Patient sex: M
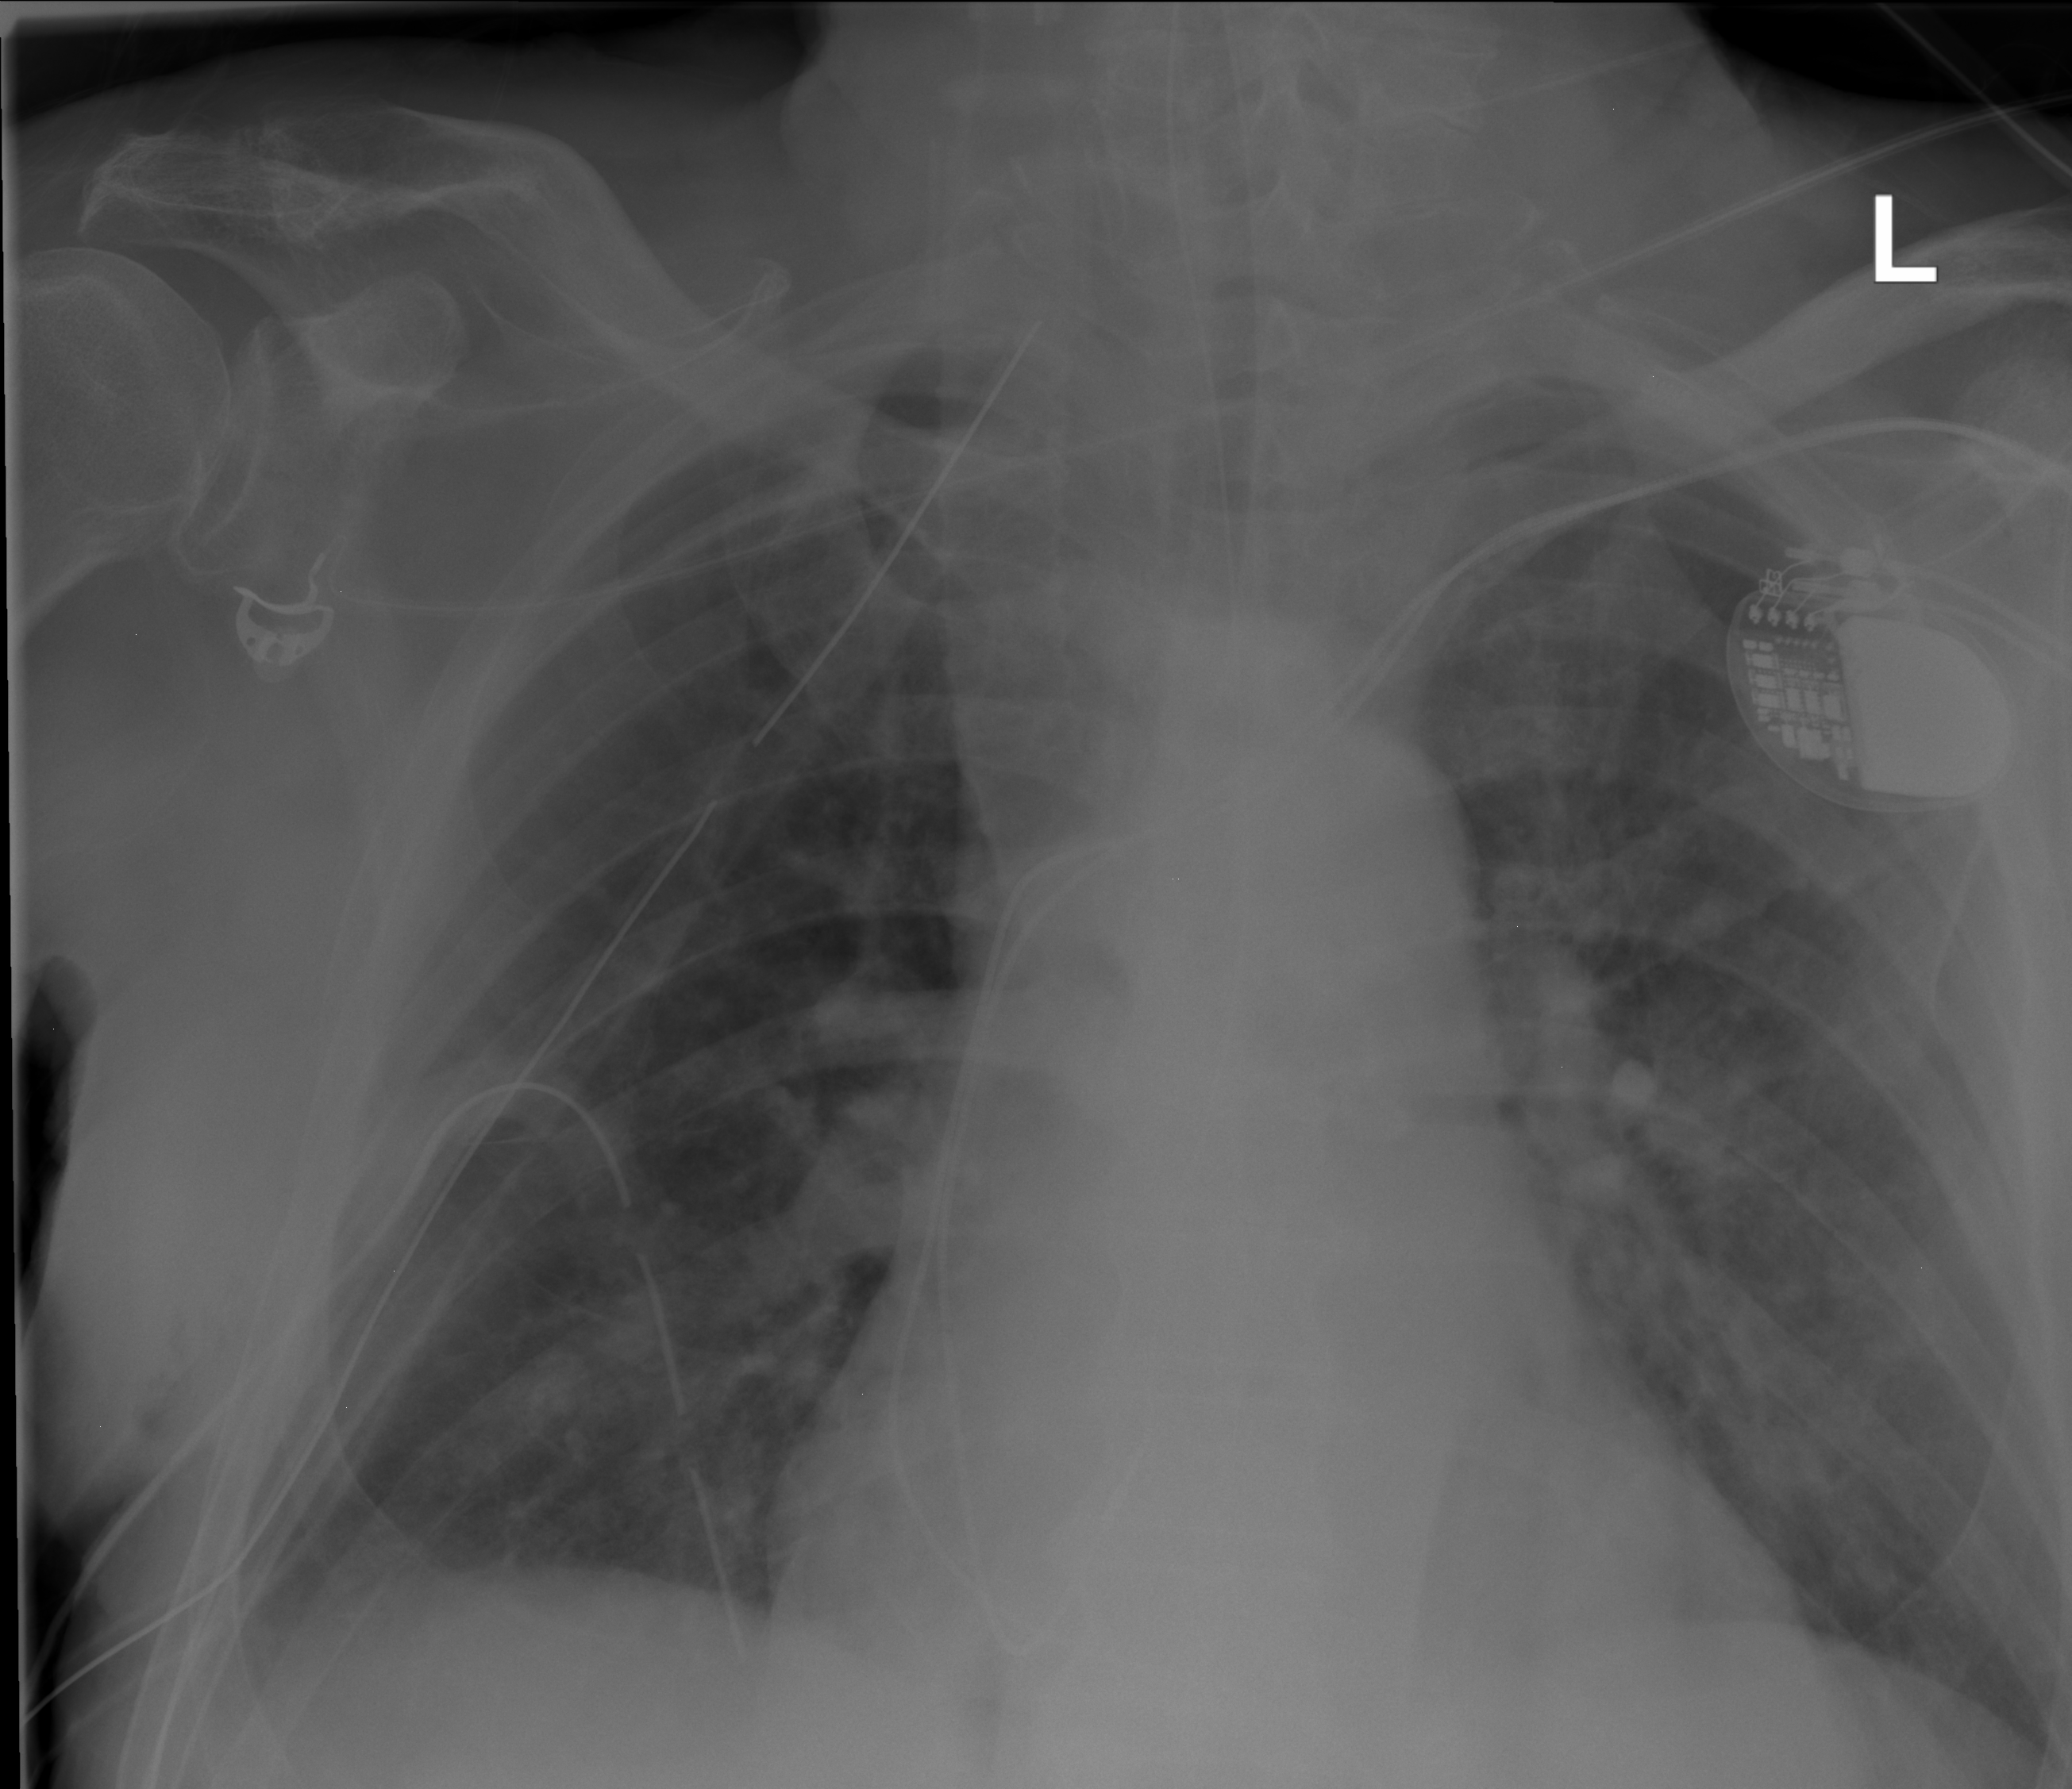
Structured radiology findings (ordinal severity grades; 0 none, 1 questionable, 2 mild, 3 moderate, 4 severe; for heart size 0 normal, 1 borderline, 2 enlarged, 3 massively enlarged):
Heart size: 0
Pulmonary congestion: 0
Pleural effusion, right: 0
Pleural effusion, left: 0
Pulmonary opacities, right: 2
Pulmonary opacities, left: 2
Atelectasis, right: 2
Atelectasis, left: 2